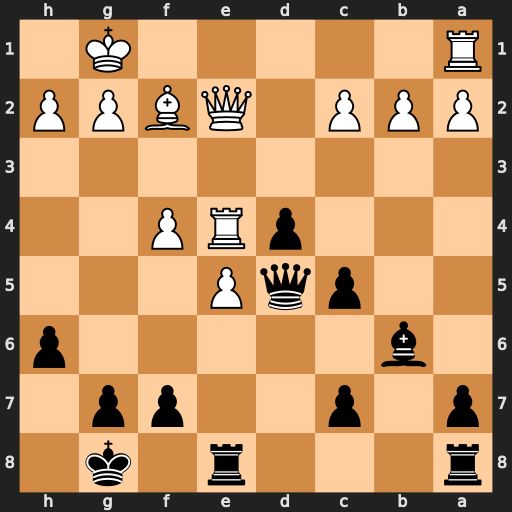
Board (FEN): r3r1k1/p1p2pp1/1b5p/2pqP3/3pRP2/8/PPP1QBPP/R5K1
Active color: b
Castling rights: -
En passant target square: -
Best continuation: f5 Rxd4 cxd4